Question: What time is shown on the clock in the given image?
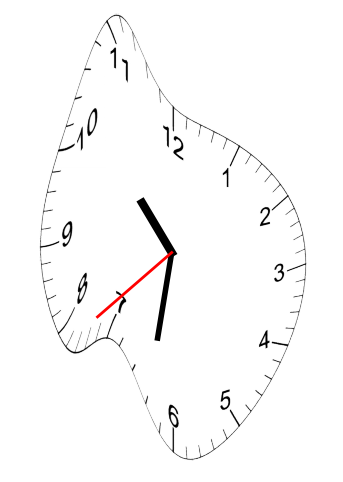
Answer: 10:31:38